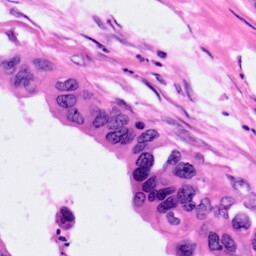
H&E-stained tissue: Pancreatic